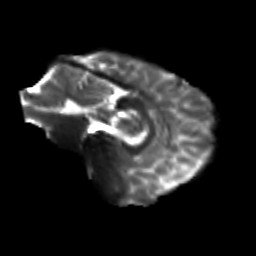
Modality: T2w
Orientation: sagittal
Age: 24
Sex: male
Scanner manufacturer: siemens
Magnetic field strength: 3 T
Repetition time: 3.5 s
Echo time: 0.113 s